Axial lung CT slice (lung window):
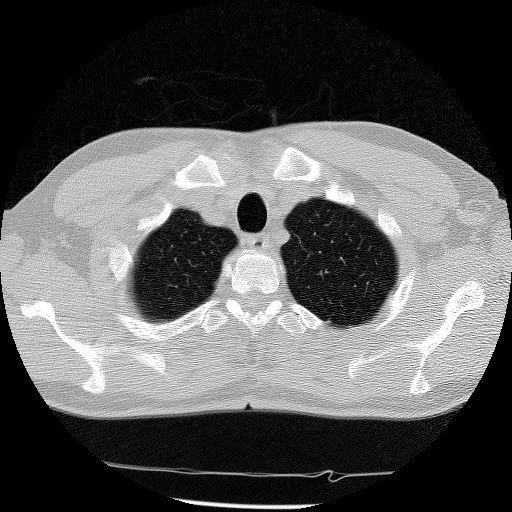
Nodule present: no